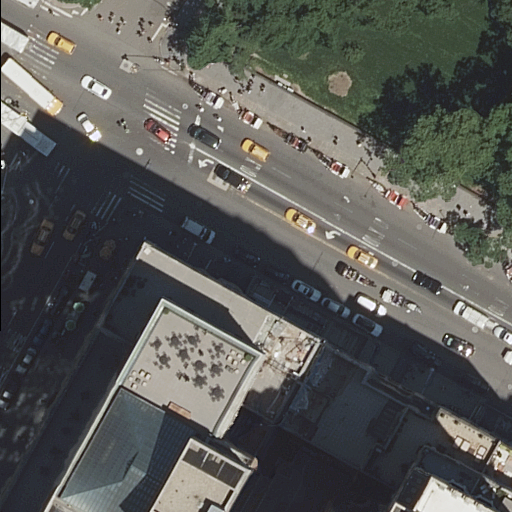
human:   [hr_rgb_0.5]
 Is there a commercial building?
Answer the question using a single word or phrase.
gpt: no

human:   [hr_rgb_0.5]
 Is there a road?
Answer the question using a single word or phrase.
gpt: yes

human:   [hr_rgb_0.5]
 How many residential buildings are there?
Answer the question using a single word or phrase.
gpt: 2

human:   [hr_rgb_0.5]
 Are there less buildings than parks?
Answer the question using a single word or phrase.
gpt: no

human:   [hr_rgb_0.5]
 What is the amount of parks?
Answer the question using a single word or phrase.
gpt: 1

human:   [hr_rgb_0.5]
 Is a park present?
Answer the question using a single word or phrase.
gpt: yes

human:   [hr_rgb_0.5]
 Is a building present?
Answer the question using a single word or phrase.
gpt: yes

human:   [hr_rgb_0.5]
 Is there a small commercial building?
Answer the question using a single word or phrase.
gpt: no

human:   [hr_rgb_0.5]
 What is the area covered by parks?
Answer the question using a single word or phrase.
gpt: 10625m2

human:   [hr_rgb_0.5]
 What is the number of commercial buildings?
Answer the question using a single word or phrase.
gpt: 0

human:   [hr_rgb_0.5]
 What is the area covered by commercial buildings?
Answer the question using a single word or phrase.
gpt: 0m2

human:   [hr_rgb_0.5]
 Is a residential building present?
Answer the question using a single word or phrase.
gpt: yes

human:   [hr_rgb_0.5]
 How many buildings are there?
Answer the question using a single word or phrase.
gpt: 2

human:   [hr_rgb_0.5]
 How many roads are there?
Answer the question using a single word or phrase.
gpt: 7

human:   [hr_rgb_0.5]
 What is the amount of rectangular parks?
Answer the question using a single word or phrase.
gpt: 1

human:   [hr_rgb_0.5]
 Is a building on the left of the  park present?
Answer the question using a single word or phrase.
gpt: yes

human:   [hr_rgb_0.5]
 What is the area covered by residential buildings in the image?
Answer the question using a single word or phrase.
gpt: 2355m2

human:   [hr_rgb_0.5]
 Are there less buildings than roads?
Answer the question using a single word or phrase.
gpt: yes

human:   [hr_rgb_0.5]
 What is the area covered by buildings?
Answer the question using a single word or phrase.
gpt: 2355m2

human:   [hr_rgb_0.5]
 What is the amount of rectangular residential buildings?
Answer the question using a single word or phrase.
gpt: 0

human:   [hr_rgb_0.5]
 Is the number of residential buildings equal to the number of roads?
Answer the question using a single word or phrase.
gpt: no

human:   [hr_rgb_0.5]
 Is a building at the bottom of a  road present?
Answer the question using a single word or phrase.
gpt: yes

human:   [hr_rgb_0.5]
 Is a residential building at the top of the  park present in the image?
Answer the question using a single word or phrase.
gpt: no

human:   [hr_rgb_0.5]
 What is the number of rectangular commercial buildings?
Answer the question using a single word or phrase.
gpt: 0

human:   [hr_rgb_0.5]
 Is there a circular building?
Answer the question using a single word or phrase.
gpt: no

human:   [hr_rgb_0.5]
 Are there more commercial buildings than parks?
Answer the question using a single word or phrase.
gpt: no

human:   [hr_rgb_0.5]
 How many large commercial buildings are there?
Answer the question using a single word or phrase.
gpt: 0

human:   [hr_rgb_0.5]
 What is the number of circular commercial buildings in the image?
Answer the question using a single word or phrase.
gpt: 0

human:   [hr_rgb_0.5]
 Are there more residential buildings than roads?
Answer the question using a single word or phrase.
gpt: no

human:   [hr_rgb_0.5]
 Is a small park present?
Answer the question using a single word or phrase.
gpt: no

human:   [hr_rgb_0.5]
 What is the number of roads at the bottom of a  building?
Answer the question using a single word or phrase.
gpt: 0

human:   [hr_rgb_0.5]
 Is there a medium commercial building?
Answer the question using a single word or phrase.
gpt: no

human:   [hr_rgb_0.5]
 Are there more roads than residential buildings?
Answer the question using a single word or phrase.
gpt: yes

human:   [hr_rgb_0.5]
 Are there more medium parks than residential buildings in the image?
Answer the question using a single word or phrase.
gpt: no

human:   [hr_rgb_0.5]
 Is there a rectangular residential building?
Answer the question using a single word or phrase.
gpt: no

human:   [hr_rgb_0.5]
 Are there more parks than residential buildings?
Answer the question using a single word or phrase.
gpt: no

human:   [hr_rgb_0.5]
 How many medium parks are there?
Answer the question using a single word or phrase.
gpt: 0

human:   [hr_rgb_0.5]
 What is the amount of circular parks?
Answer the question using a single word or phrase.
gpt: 0

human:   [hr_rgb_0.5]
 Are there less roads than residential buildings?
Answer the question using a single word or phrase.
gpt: no

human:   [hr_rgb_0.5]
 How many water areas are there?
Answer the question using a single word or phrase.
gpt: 0

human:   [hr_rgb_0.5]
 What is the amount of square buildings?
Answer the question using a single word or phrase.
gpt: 0

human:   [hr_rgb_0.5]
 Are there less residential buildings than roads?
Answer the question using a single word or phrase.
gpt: yes

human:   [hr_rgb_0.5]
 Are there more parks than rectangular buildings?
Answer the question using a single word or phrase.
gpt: yes

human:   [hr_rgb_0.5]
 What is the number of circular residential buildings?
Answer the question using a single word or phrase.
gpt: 0

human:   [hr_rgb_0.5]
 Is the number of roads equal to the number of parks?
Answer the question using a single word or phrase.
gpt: no

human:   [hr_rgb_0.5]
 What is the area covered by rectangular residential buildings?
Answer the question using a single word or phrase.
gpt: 0m2

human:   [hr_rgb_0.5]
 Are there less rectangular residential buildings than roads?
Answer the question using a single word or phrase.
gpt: yes

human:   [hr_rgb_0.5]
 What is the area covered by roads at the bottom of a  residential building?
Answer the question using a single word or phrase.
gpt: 0m2

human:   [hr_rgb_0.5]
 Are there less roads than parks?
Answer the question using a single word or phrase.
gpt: no

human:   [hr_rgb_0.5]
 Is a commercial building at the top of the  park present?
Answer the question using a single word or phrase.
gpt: no

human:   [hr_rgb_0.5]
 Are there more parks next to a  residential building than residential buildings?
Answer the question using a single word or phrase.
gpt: no

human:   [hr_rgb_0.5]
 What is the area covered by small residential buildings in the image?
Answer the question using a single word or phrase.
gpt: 0m2

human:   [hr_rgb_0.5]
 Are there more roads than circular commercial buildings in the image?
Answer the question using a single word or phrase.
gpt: yes

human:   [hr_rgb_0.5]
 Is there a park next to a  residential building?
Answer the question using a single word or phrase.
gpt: yes

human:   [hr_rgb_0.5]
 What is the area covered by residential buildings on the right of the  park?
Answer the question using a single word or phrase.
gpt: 0m2

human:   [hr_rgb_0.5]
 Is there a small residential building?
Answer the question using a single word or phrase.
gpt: no

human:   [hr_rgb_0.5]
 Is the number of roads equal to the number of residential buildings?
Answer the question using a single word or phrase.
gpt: no

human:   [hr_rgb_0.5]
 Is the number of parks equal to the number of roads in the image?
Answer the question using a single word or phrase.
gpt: no

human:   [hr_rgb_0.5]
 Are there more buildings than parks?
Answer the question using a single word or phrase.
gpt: yes

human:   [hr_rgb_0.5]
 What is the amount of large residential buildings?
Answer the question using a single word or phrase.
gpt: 2

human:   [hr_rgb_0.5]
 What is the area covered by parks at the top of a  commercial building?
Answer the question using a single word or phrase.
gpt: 0m2

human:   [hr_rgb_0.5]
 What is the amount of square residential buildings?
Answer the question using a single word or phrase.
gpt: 0

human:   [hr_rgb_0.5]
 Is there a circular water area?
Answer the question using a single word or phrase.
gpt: no

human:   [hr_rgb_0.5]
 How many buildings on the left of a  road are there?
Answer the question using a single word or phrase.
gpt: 1